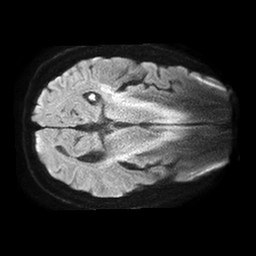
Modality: TRACE
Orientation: axial
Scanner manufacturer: philips
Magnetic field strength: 1.5 T
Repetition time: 4.6 s
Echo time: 0.08517 s